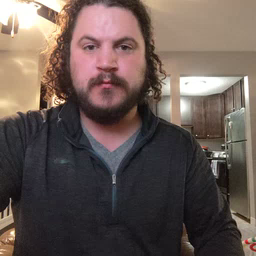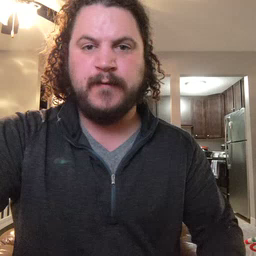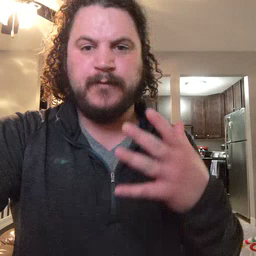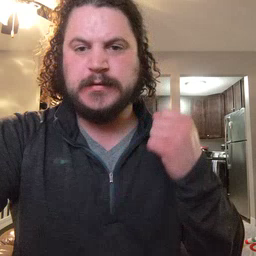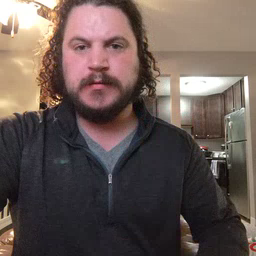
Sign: fast